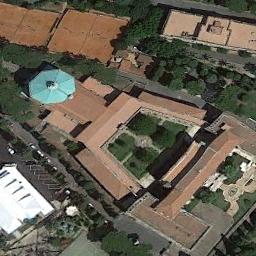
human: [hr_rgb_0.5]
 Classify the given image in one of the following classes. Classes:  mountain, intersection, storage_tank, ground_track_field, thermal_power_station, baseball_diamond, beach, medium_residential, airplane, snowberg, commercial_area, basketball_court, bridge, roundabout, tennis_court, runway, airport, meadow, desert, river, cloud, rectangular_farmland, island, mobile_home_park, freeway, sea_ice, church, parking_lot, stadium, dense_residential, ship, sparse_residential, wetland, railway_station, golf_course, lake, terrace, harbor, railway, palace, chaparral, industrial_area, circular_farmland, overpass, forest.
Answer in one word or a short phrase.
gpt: church